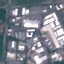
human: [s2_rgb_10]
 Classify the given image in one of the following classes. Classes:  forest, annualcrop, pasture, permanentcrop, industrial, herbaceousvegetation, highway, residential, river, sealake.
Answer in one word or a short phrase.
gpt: Industrial